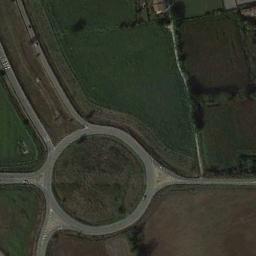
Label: roundabout